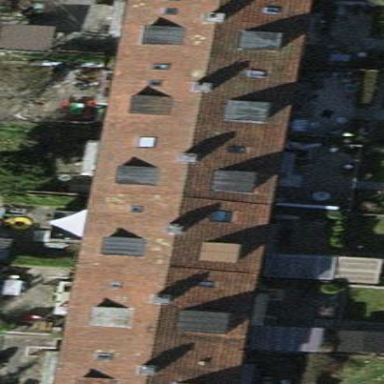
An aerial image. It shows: Terrace building with skillion roof made of rosy brown roof tiles.